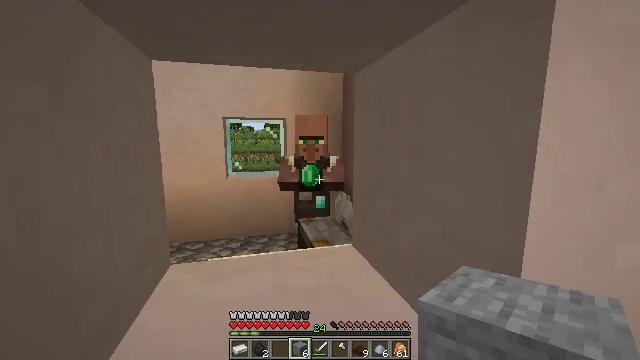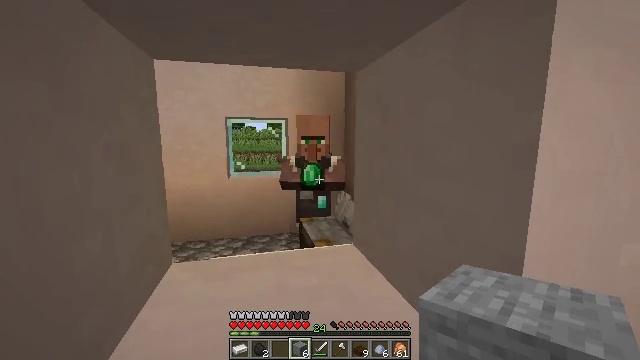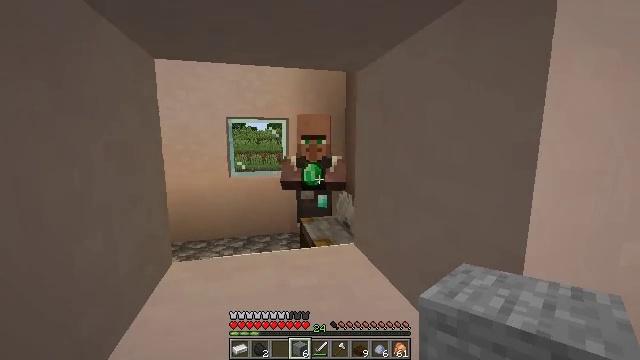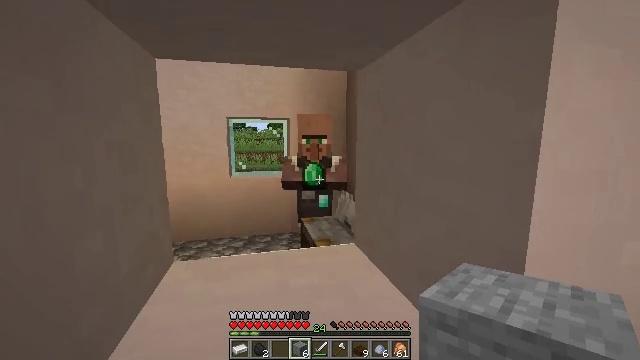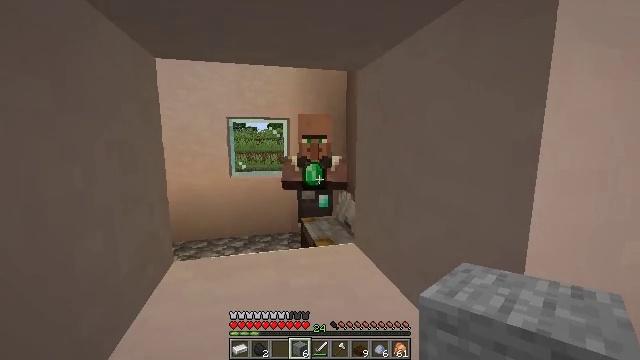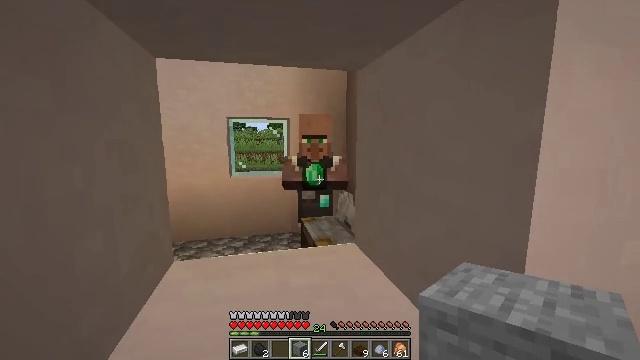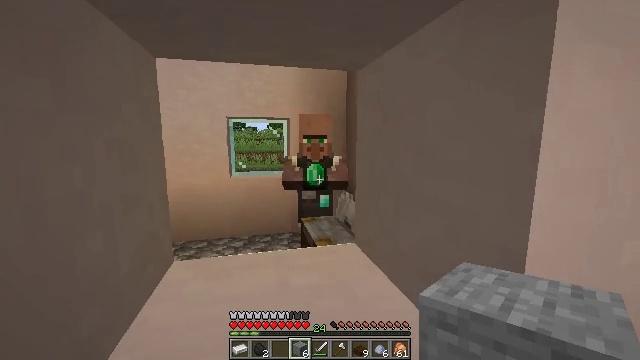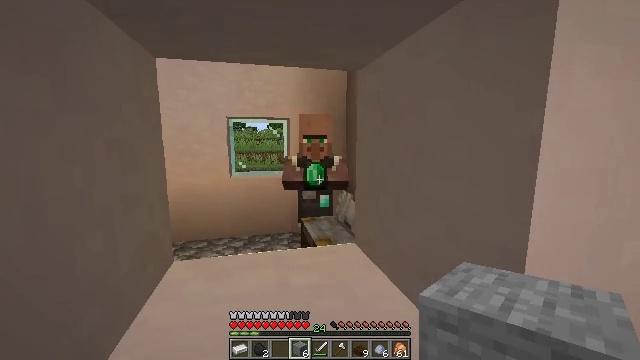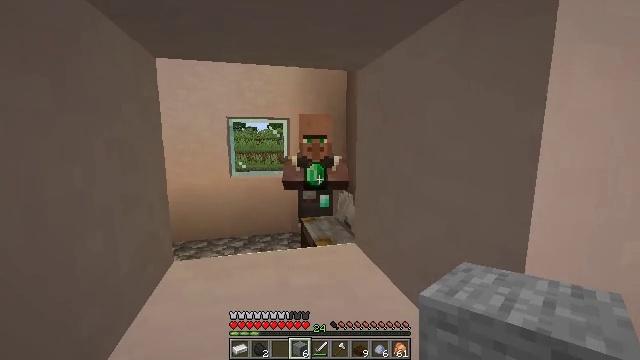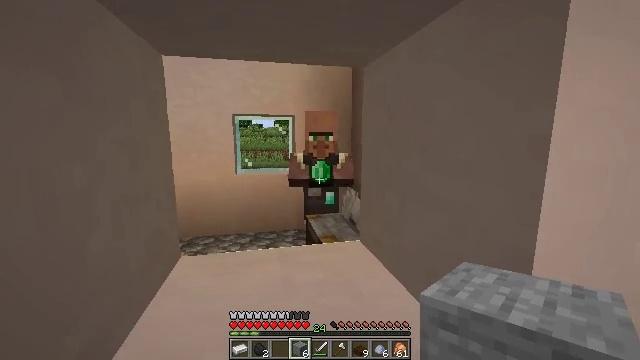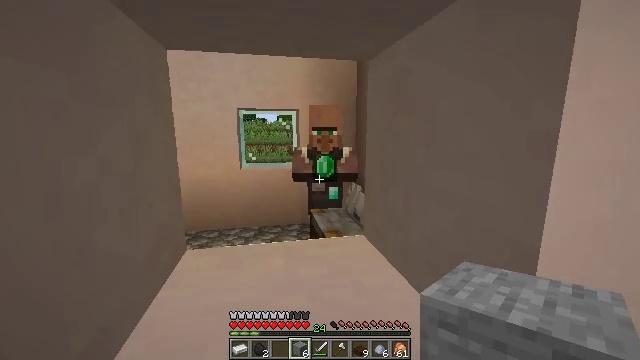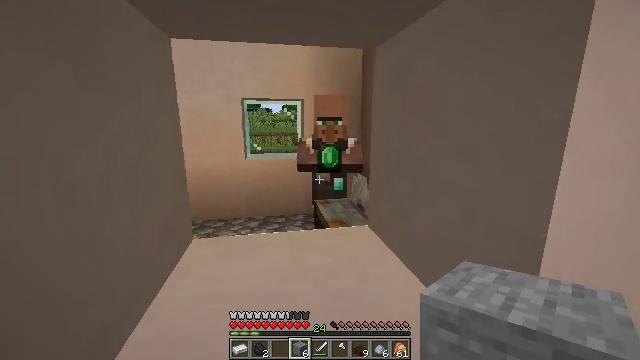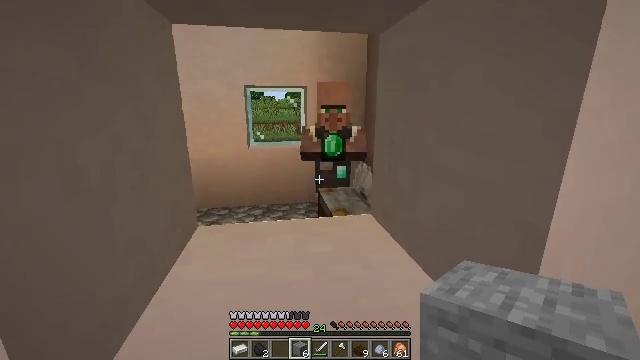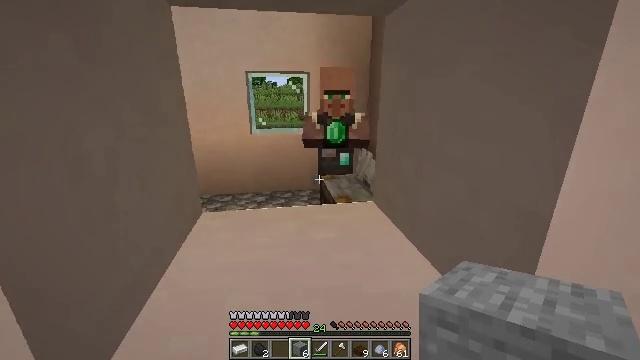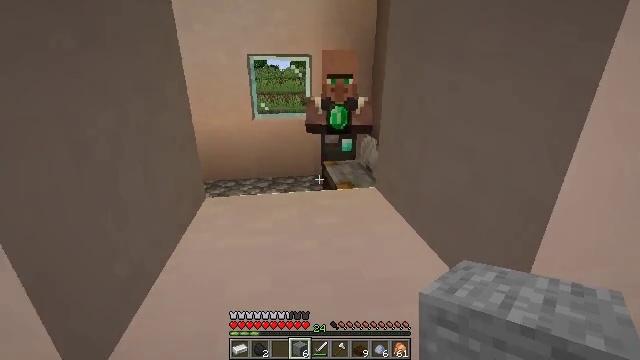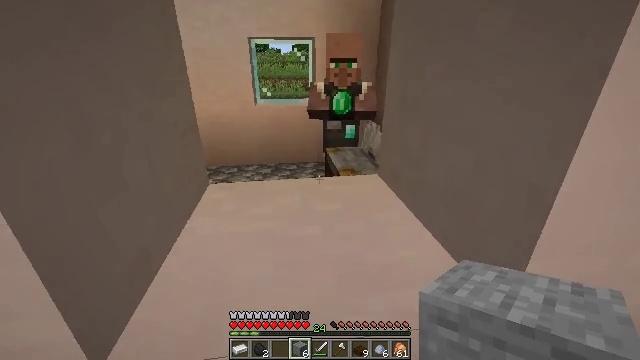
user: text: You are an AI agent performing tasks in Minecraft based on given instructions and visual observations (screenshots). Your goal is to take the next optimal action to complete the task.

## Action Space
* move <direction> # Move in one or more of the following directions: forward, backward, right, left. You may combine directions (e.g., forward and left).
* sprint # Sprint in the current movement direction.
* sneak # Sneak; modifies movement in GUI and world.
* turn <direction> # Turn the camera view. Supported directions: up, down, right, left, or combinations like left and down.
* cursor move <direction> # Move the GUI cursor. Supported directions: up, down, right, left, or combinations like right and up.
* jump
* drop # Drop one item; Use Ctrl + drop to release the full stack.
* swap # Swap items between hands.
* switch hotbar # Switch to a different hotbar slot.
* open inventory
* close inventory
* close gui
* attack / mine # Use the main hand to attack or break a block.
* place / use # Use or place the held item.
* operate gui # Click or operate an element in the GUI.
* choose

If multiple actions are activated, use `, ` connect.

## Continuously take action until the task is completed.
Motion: motion action
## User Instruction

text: Pick up white terracotta by mining.
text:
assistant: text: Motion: no_op
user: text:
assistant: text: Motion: no_op
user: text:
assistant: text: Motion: no_op
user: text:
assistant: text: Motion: no_op
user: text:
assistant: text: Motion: no_op
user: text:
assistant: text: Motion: no_op
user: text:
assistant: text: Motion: no_op
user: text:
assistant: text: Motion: no_op
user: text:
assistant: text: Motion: turn left
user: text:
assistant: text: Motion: turn down
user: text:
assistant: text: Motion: turn left and down
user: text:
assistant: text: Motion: turn down
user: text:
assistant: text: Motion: turn down
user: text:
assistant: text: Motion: turn down
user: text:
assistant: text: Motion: turn down
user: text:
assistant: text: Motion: turn down
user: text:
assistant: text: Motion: turn down
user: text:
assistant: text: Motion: turn down
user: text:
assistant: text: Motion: turn down
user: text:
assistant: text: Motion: turn down
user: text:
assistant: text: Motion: no_op
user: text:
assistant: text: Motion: no_op
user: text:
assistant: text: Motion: no_op
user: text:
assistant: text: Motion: no_op
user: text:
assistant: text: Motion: no_op
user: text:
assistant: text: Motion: no_op
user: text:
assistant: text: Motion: no_op
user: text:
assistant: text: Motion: no_op
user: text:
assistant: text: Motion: no_op
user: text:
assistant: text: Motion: no_op